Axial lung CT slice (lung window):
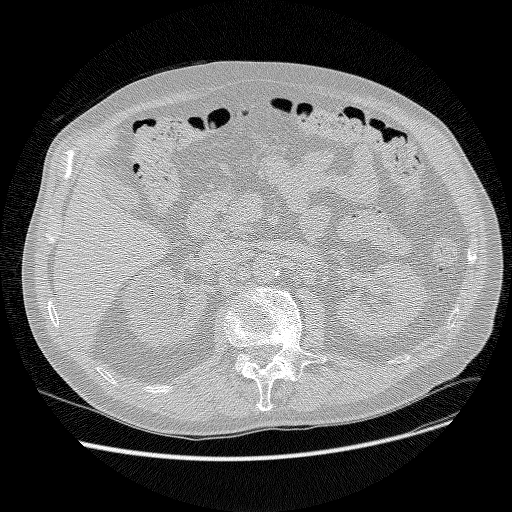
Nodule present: no